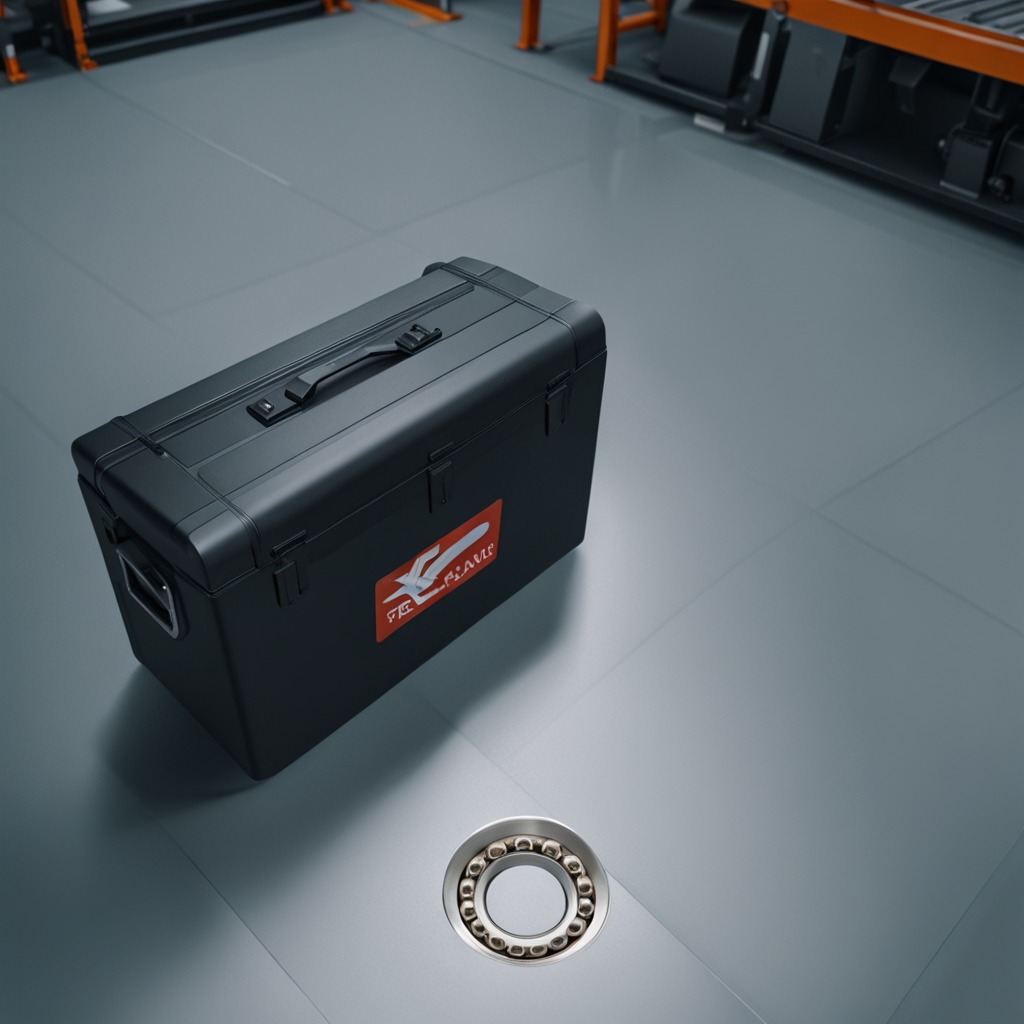
A metal ball bearing is lying on the toolbox surface.